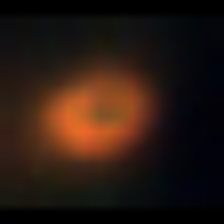
Taxon: NanoPlankton
Group: Other